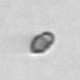
Label: Heterocapsa_rotundata